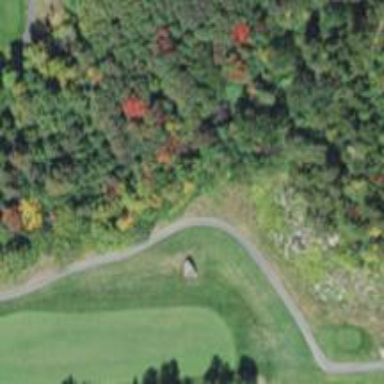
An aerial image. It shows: Path used for both walking and golf.